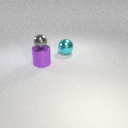
large purple metal cylinder in front of large cyan metal sphere